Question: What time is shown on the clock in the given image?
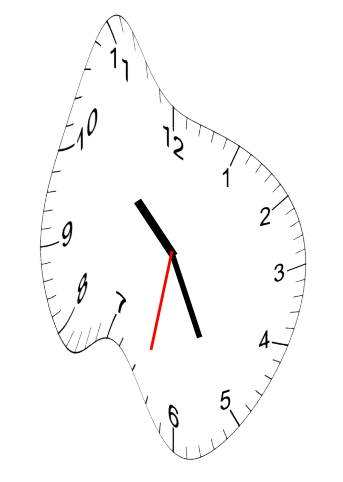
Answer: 10:25:32